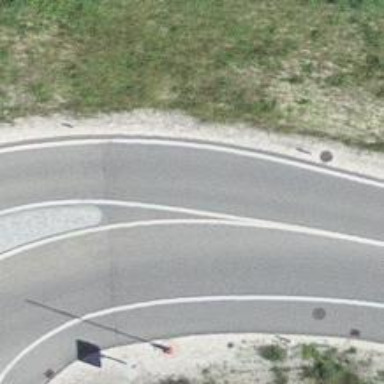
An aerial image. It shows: Asphalt road classified as trunk highway.